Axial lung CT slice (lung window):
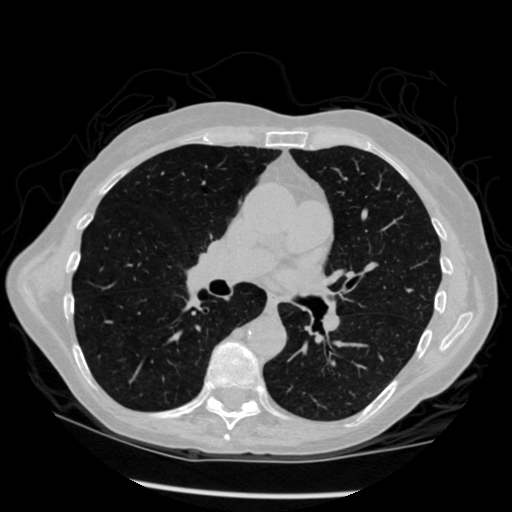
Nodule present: no